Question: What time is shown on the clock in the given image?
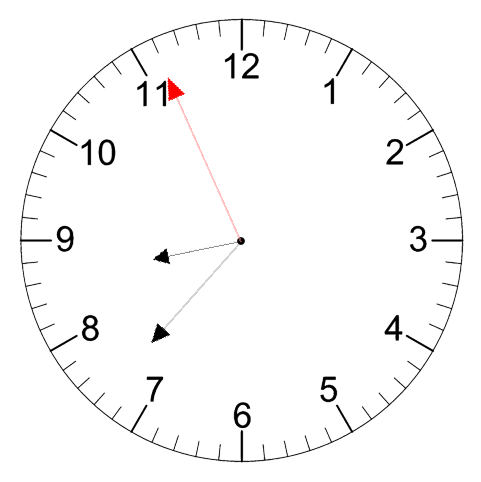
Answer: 08:36:56